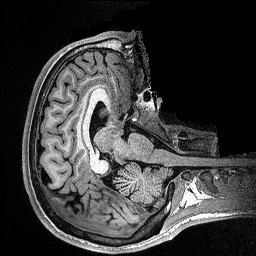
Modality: T1w
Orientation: axial
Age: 31
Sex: male